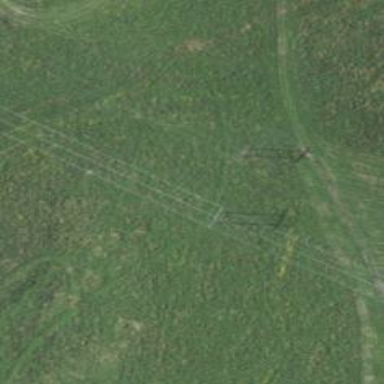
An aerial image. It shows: H-frame power tower with distinctive design.